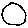
Label: moon